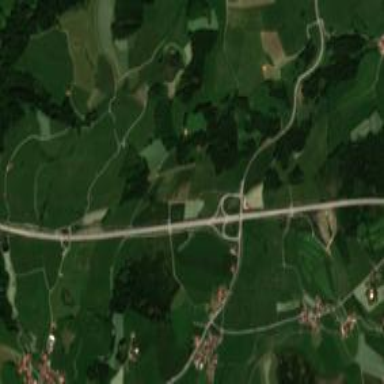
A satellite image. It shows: Motorway junction.